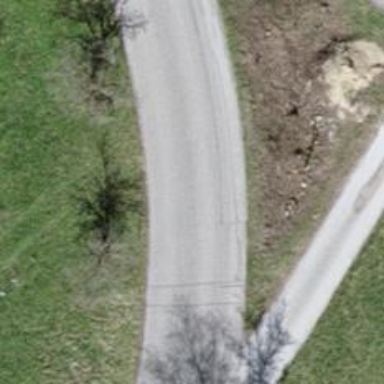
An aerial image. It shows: Tertiary road with asphalt surface.